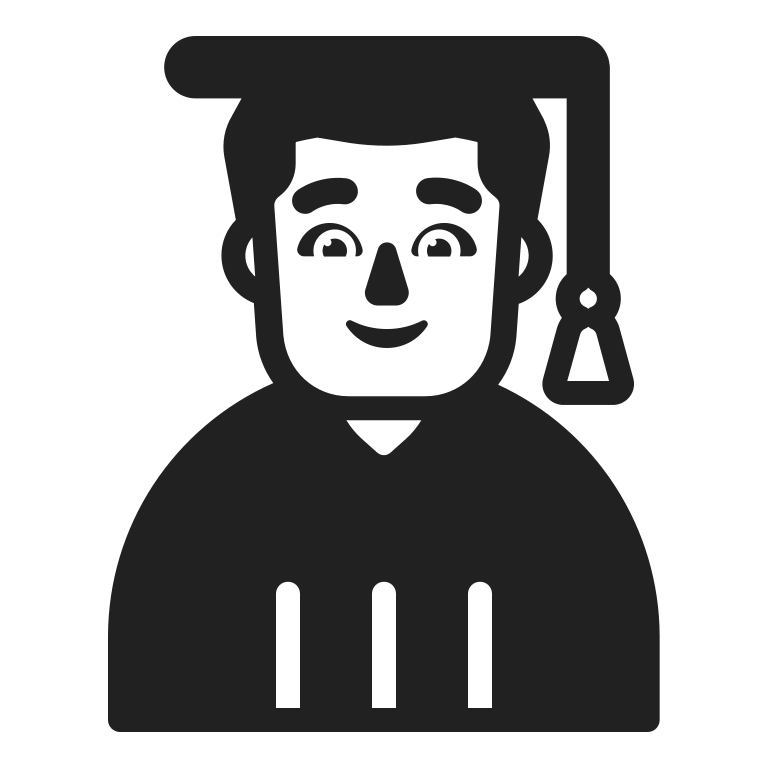
man student high contrast default